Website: crate-barrel
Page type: account-selection
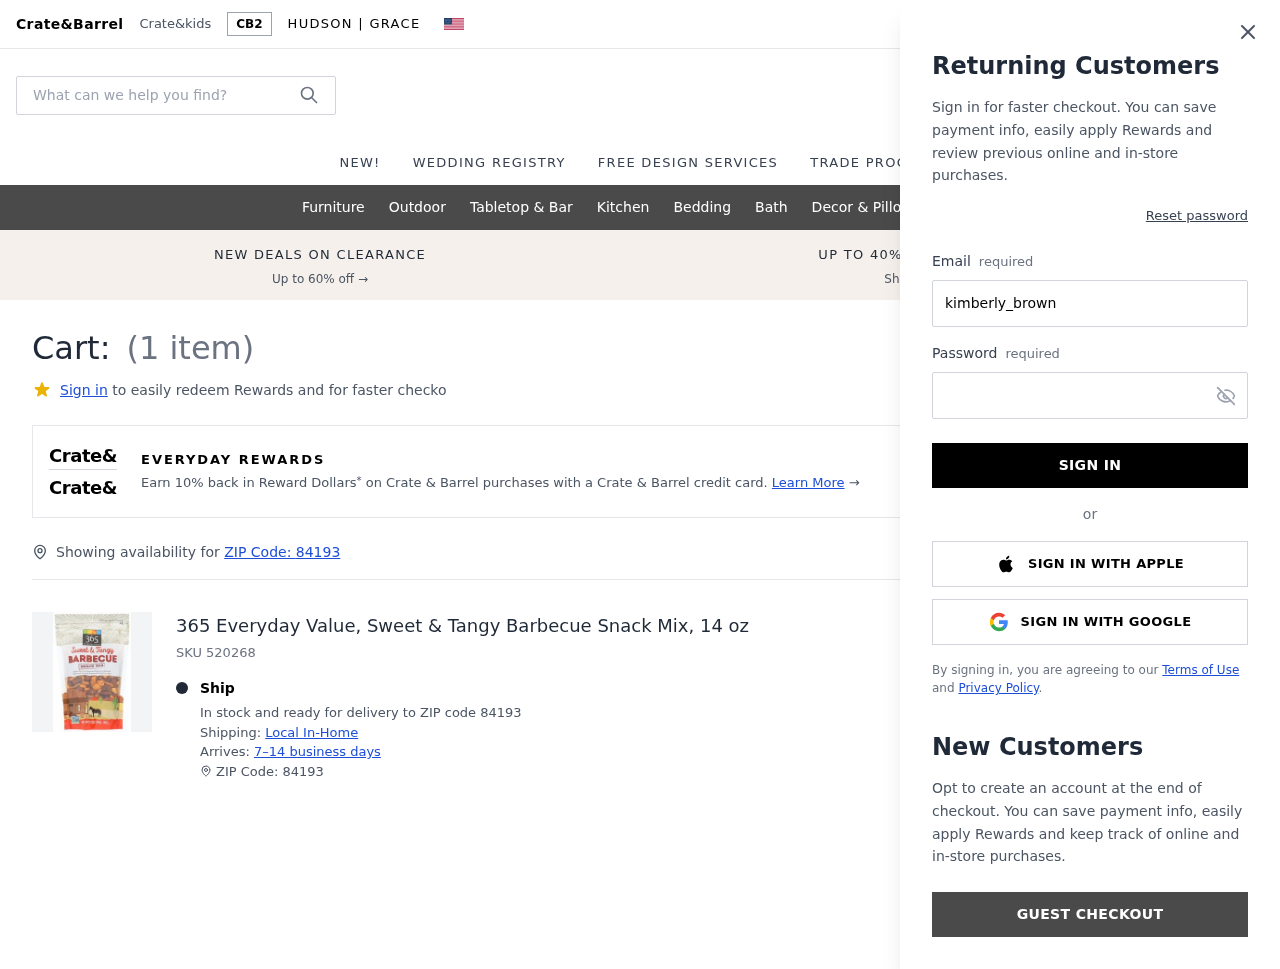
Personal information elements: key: PII_EMAIL
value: kimberly_brown@gmail.com
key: PII_POSTCODE
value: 84193
Product elements: key: PRODUCT1_NAME
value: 365 Everyday Value, Sweet & Tangy Barbecue Snack Mix, 14 oz
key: PRODUCT1_QUANTITY
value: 1
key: PRODUCT1_SKU
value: SKU 520268
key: PRODUCT1_ORIGINAL_PRICE
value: $5.00
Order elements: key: ORDER_NUM_ITEMS
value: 1
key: ORDER_SUBTOTAL
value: $4.00
Search elements: key: HEADER_SEARCH
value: What can we help you find?